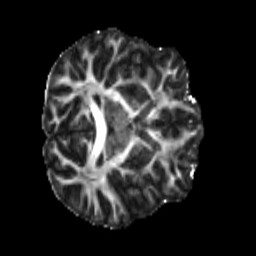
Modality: FA
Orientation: axial
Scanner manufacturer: siemens
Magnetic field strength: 3 T
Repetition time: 4 s
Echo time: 0.0594 s